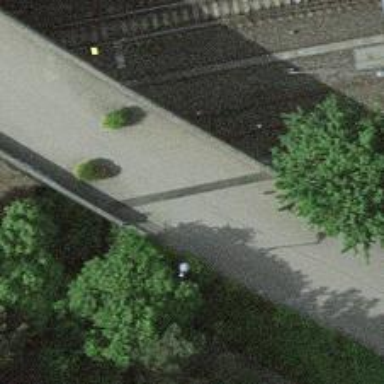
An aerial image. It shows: Block barrier.